Field crop: maize
Growth stage: 2
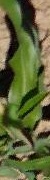
Species: maize